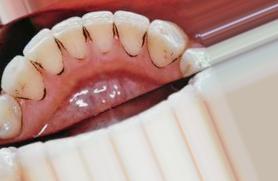
Condition: Tooth Discoloration